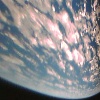
Label: cloud